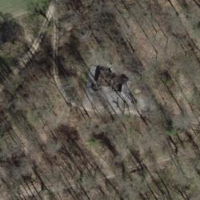
EUNIS habitat code: 41
Species observed at this site:
Lysimachia vulgaris
Melittis melissophyllum